Interaction volume radius: 10 \u00c5
Interaction volume height: 25 \u00c5
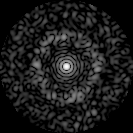
Disorder parameter: 0.8449